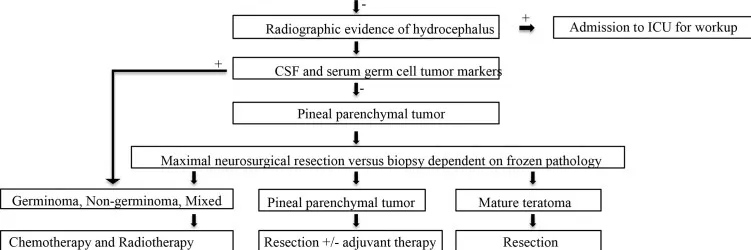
Basic diagnostic workup and treatment flowchart of a solitary pineal lesion.
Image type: chart (chart)